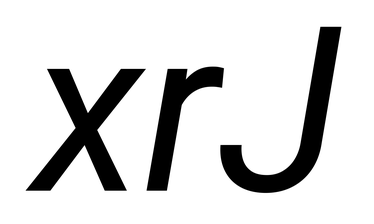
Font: Roboto-Italic_Italic